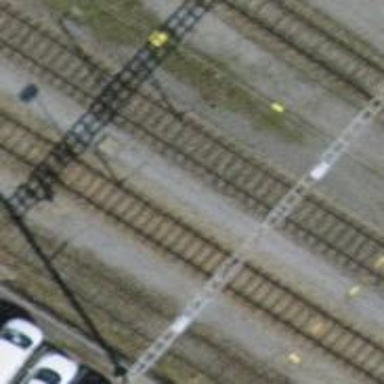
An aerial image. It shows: Railway switch.